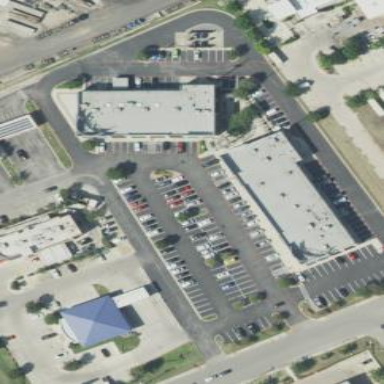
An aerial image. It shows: Retail area.